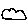
Label: cloud